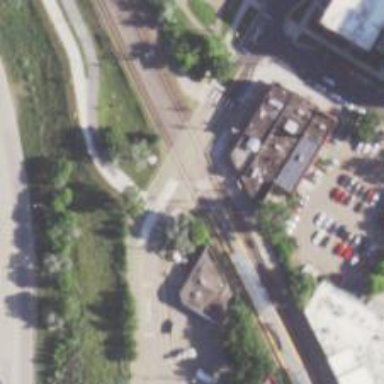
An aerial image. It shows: Light rail railway with electrified contact line.